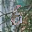
Label: 6